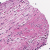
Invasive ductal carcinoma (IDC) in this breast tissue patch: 0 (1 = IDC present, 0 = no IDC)